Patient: sex F, age 89
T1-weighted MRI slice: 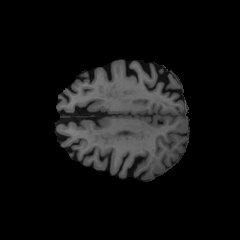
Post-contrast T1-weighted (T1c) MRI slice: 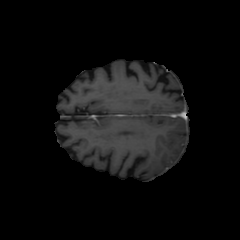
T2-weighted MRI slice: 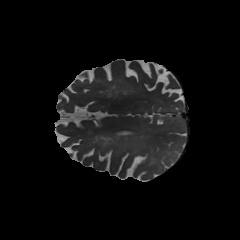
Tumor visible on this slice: yes
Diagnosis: Glioblastoma, IDH-wildtype
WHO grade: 4